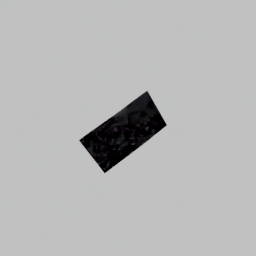
Label: nature